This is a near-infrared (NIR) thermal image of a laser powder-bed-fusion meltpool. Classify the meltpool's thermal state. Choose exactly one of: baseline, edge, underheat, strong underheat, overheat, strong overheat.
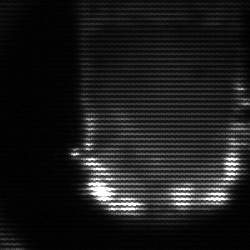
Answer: baseline